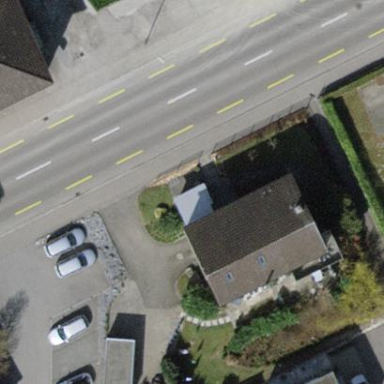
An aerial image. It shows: Simple house.